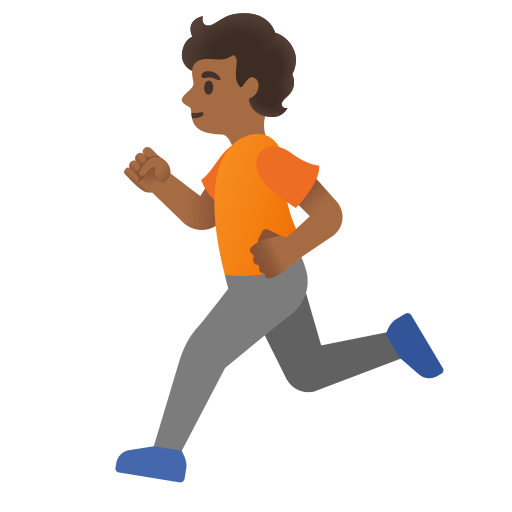
Emoji: 🏃🏾